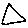
Label: triangle